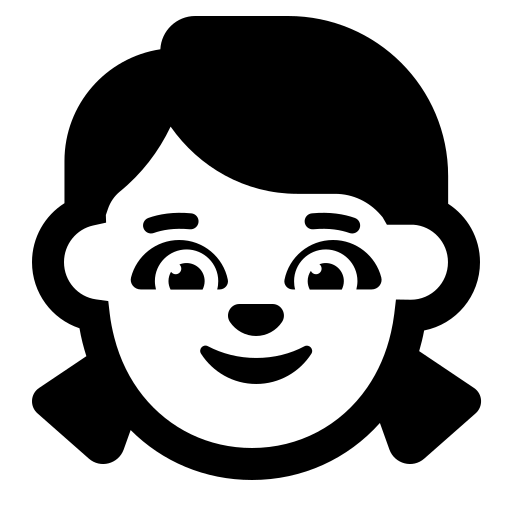
girl high contrast default